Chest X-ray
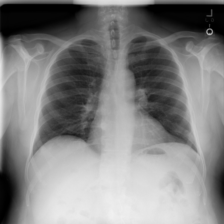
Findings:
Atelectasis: negative
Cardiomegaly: negative
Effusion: negative
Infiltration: negative
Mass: negative
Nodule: negative
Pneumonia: negative
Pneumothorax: negative
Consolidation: negative
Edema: negative
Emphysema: negative
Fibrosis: negative
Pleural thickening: negative
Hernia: negative